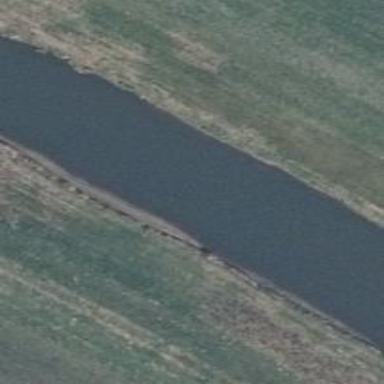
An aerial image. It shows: Canal.